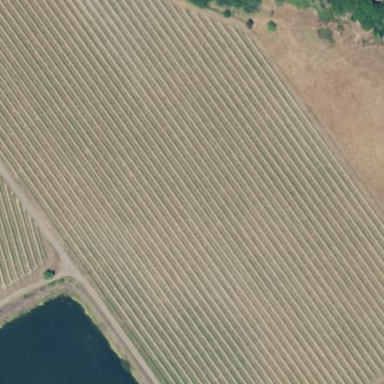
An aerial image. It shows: Vineyard where grapes are grown.